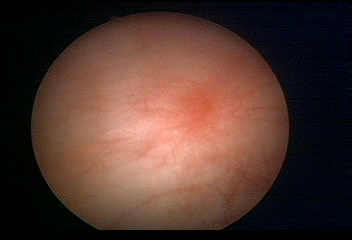
Modality: WLC
Class: Normal mucosa
Bladder cancer association: No